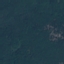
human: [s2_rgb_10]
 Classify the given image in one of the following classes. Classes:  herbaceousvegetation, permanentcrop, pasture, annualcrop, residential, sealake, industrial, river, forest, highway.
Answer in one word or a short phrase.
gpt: Forest